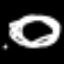
Label: octagon